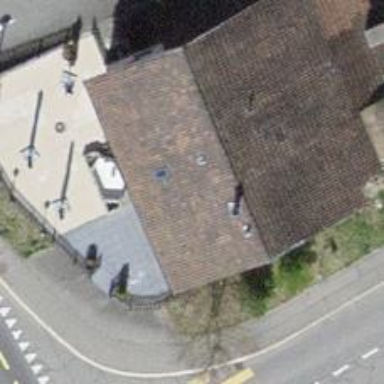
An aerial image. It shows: Restaurant.